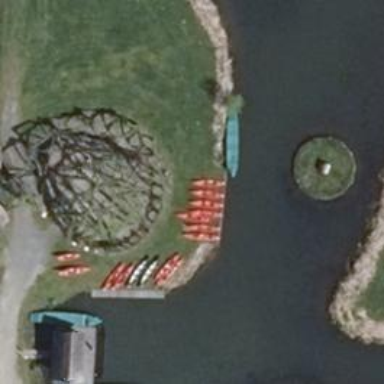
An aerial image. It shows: Canoe put-in spot.